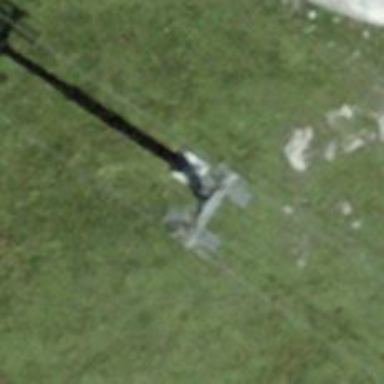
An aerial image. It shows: Pylon for aerialway.